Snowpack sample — Snodgrass Mountain, Crested Butte, Colorado (2/4/25, 12:06 PM MST)
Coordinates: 38.923, -106.968
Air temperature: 35 °F
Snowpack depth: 80 cm
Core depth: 80 cm
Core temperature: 32 °F
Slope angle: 14°, slope face: 78°
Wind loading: low
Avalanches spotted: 0
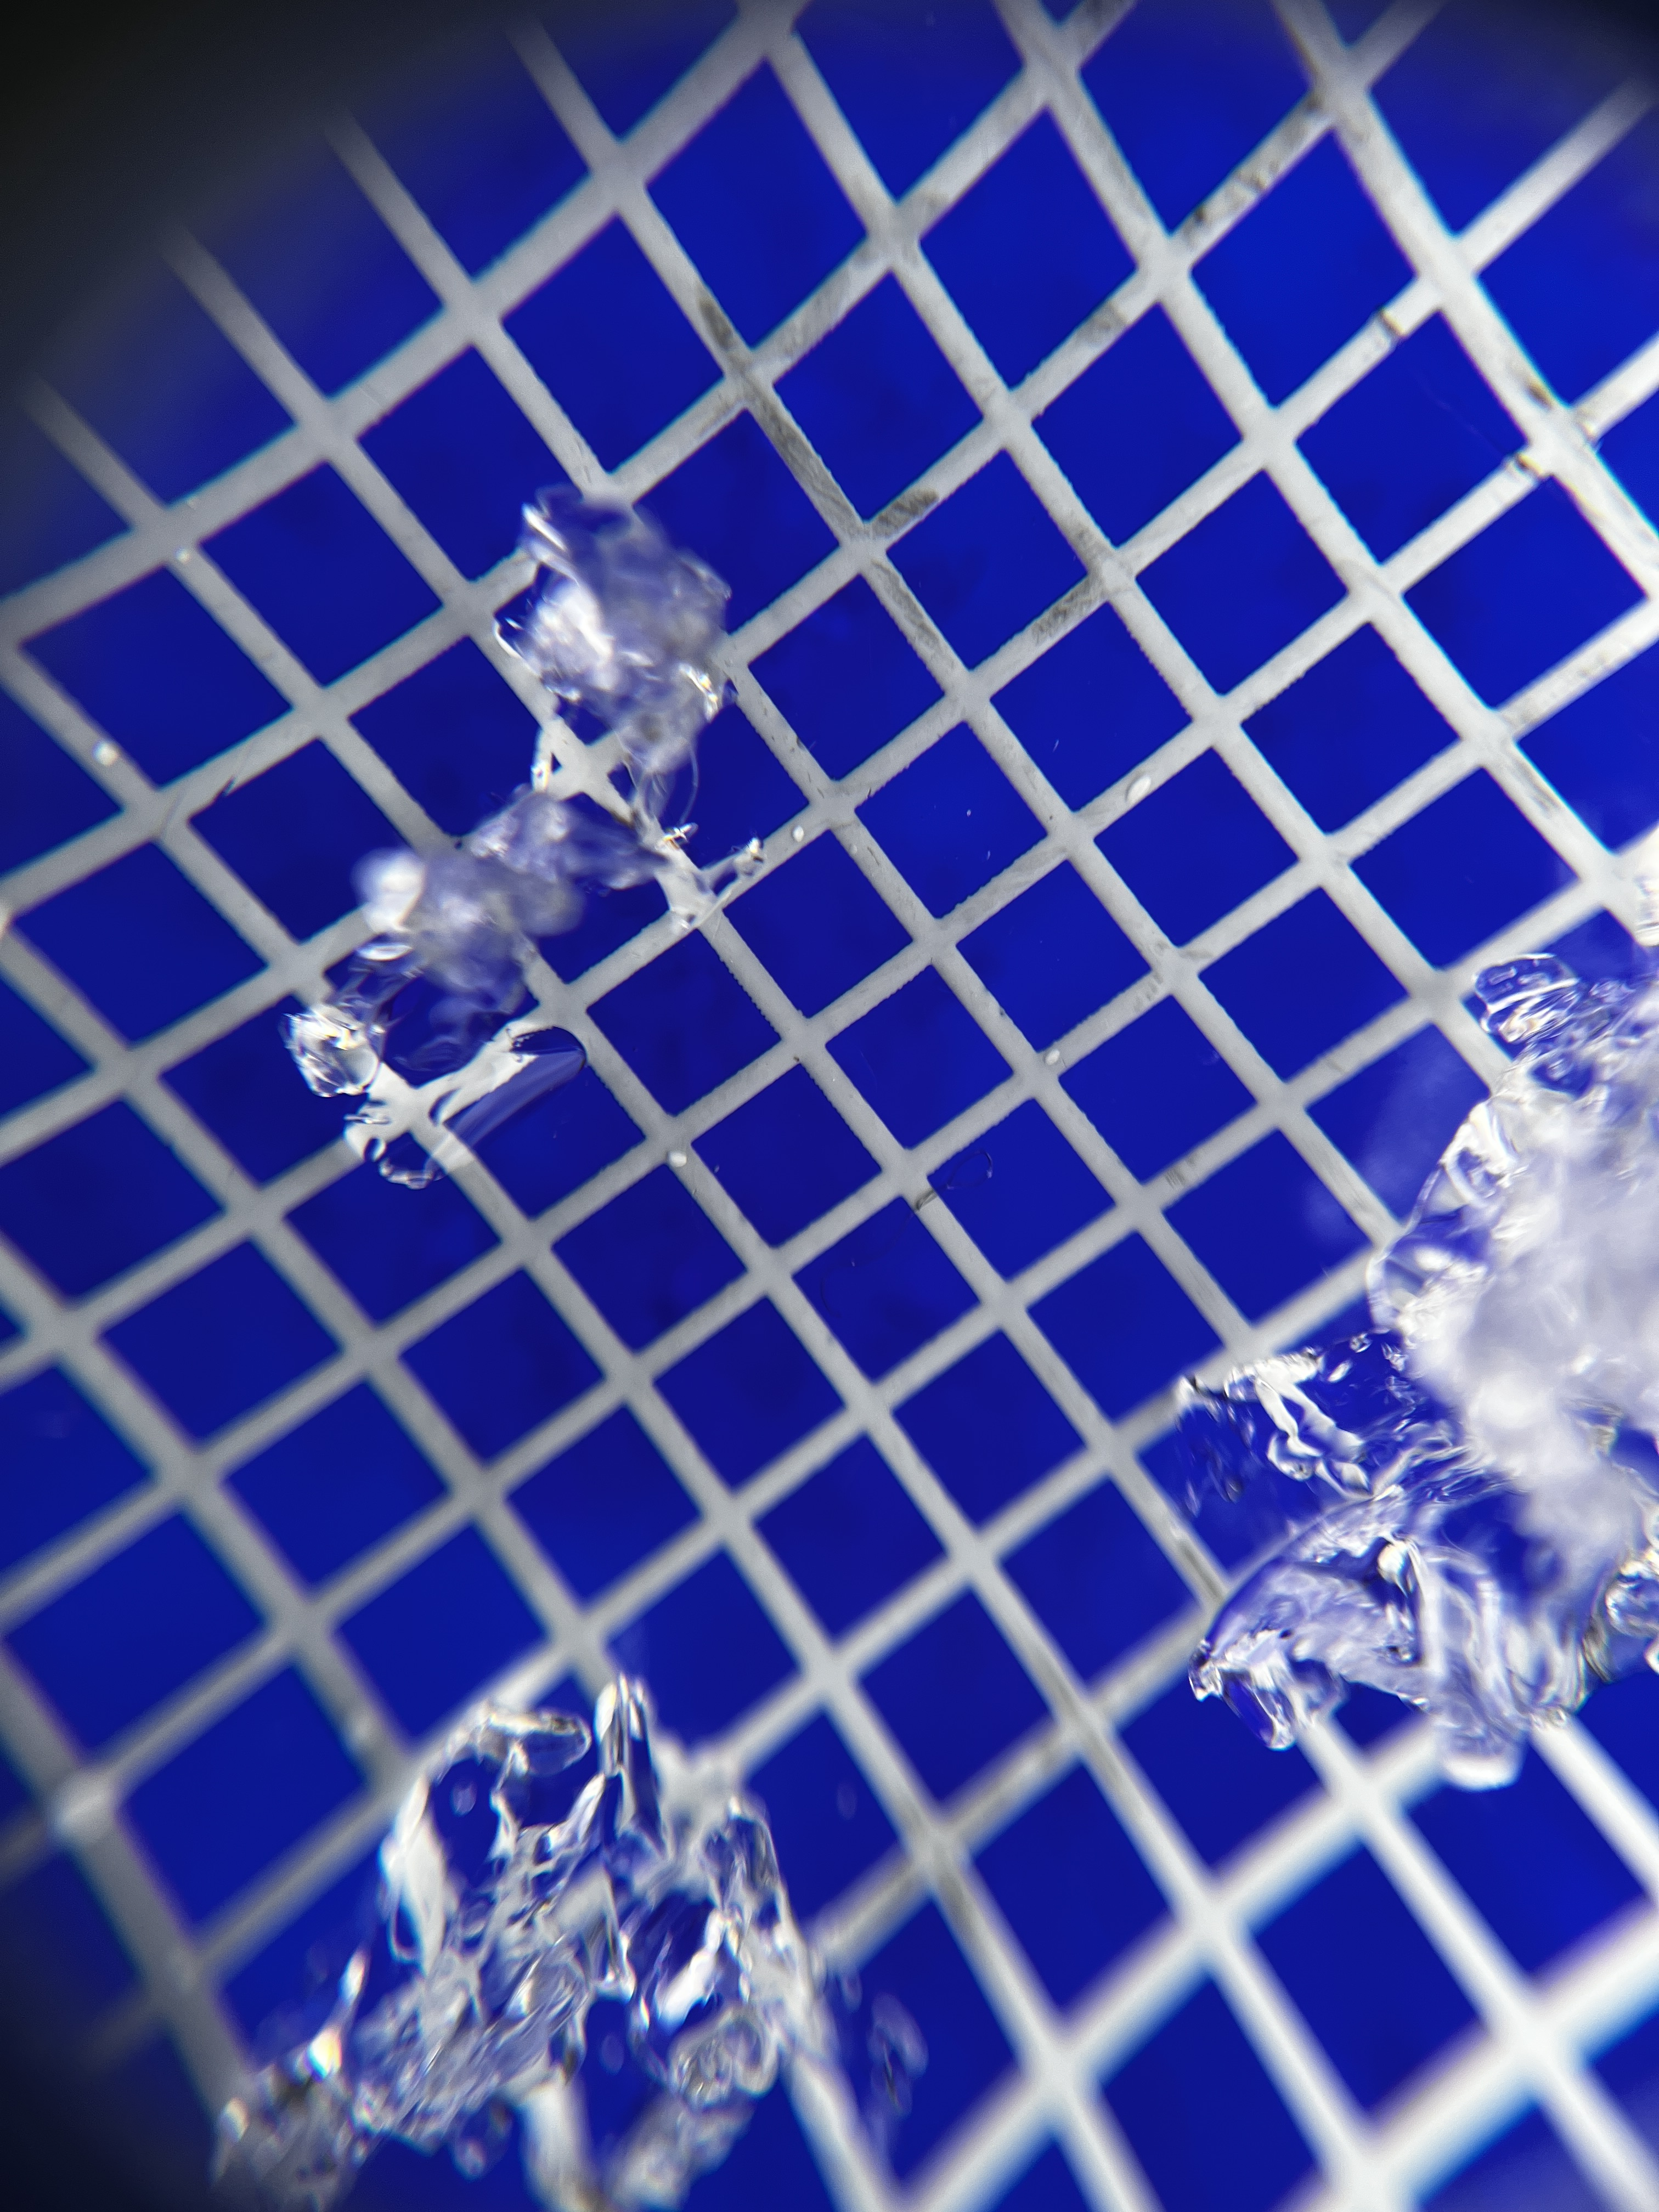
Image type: magnified_profile
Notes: No avalanches nearby, unusually warm weather for the last month reported by residents, Collected 25 yards from treeline